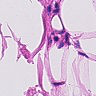
Metastatic tissue present: no